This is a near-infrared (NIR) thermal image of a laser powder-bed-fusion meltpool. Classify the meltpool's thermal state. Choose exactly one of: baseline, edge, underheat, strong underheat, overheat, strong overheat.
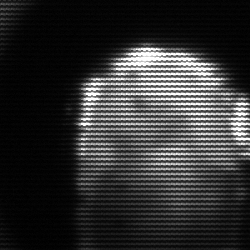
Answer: baseline